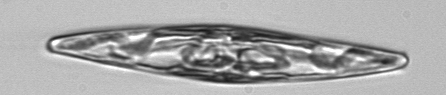
Label: Pleurosigma